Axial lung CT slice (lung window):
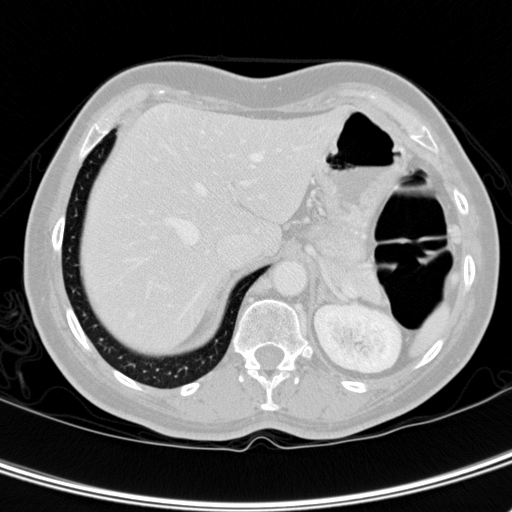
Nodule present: no